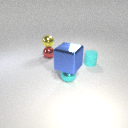
small cyan metal sphere in front of small cyan rubber cylinder